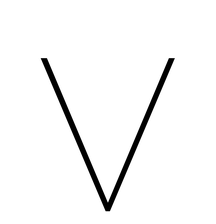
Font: Poppins-Thin